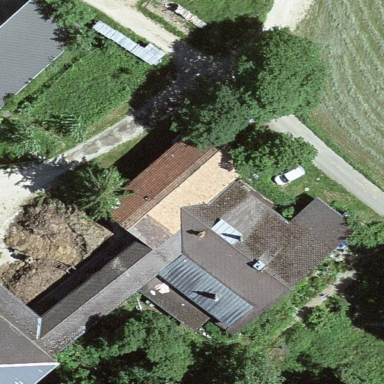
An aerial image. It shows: Farm building.